Field crop: tomato
Growth stage: 1
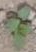
Species: solanum